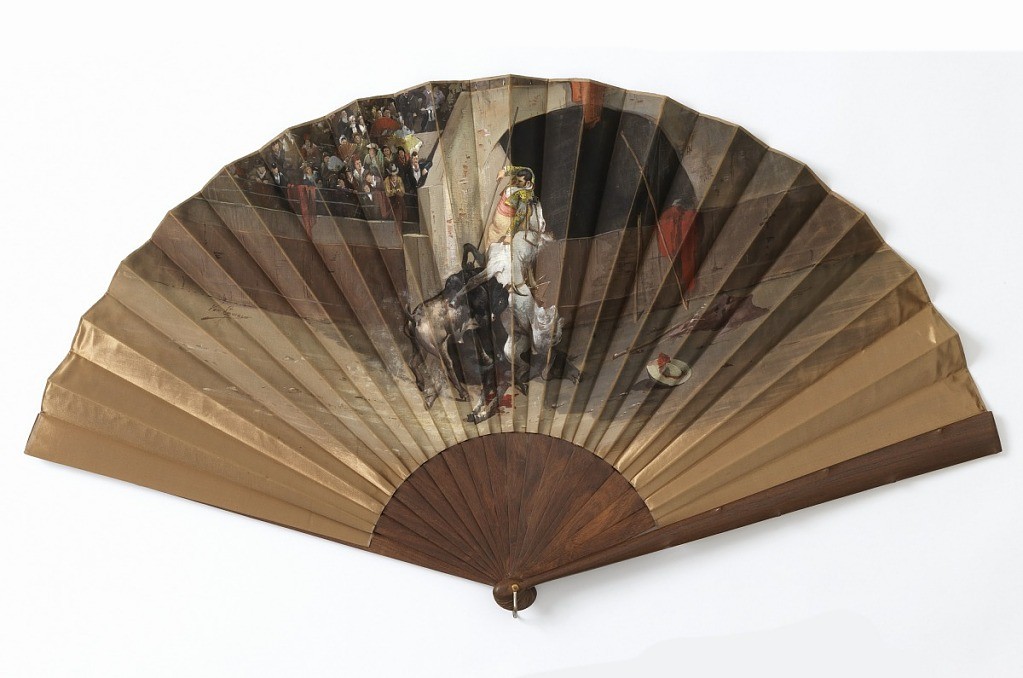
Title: Pleated fan
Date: late 19th century
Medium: Painted silk leaf, carved walnut sticks
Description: Pleated fan with bullfighting scene painted on bronze-colored silk satin. Walnut guards carved with imitation knots.